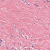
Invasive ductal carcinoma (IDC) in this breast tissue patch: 0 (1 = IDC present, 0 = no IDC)